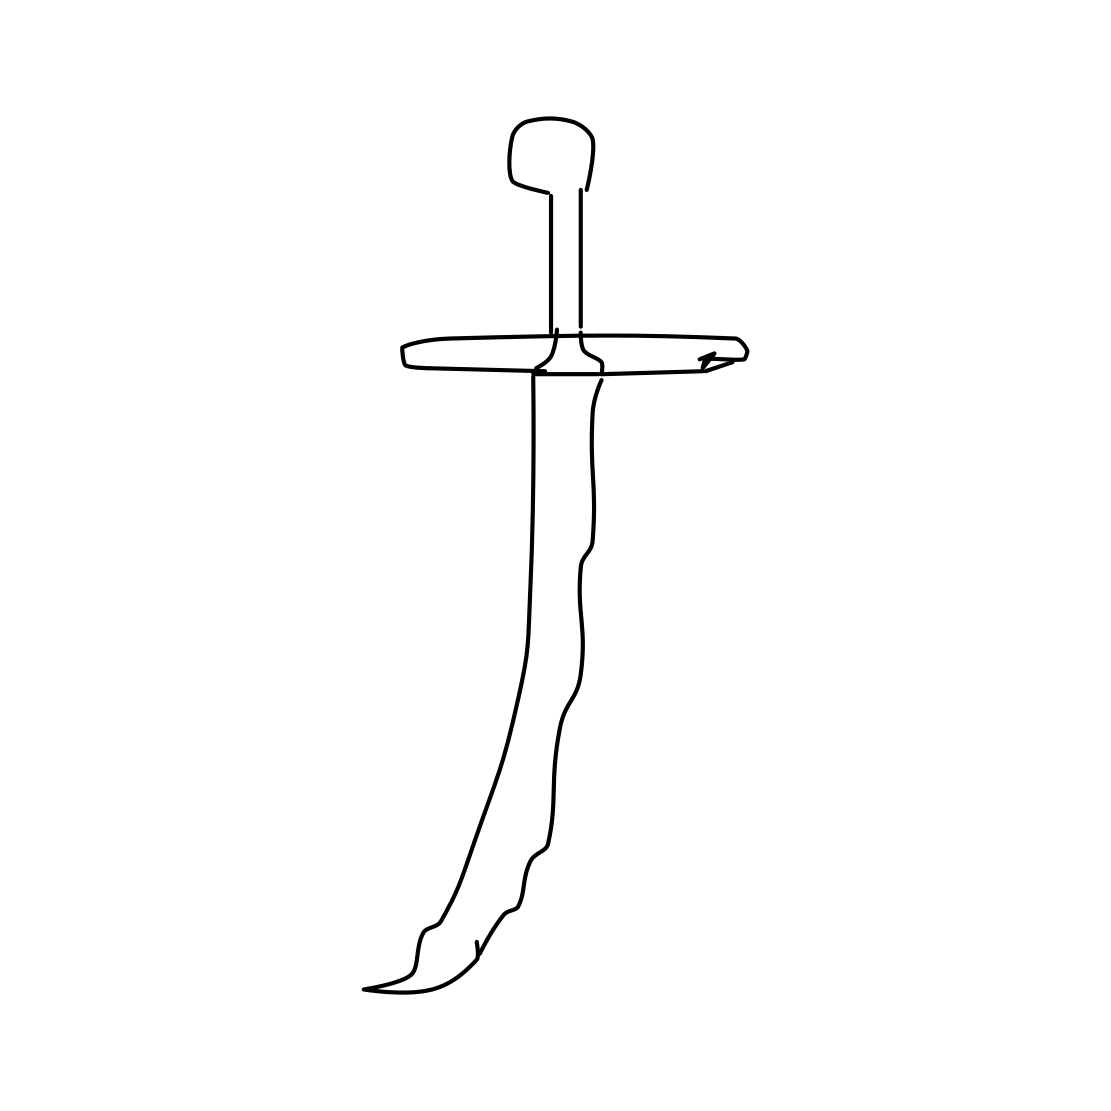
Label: sword